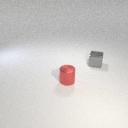
small gray metal cube behind small red metal cylinder